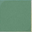
Piece: xx